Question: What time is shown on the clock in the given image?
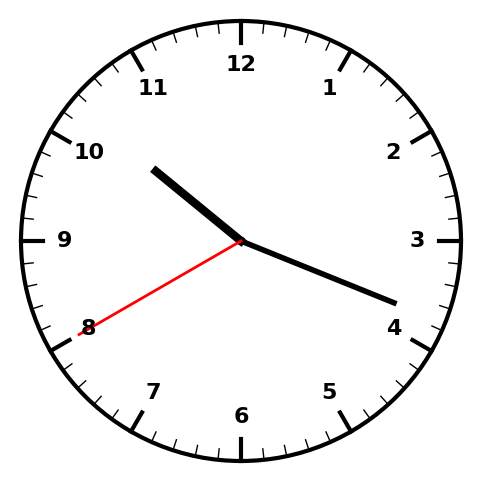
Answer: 10:18:40